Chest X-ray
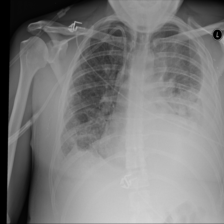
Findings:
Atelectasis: negative
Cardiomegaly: negative
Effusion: positive
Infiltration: negative
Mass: negative
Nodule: negative
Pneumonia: negative
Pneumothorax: negative
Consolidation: negative
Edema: negative
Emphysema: negative
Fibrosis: negative
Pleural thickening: negative
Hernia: negative